Question: OK. I edit my question. This is my script:
'''
CREATE TABLE #Table (
Data Date,
Max_Temp Real,
Min_Temp Real,
Sr_Temp Real,
Sr_Temp_work Real)
SET NOCOUNT ON
DECLARE @StartTime Time
DECLARE @EndTime Time
DECLARE @StartTime1 Time
DECLARE @EndTime1 Time
DECLARE @data_start Date
DECLARE @data_stop Date
DECLARE @Data Date
DECLARE @Data_stop_while Date
DECLARE @Max_Temp Real
DECLARE @Min_Temp Real
DECLARE @Sr_Temp Real
DECLARE @Sr_Temp_work Real
SET @data_start = '20140713'
SET @data_stop = '20140719'
SET @StartTime = '00:00:00.000'
SET @EndTime = '23:59:59.998'
SET @StartTime1 = '08:00:00.000'
SET @EndTime1 = '16:30:00.000'
Set NOCOUNT OFF
SELECT @Data = @data_start
SELECT @Data_stop_while = DATEADD(day,1,@data_stop)
WHILE (@Data_stop_while<>@Data)
BEGIN
SELECT @Max_Temp = MAX(Value), @Min_Temp = MIN(Value), @Sr_Temp = AVG(Value) FROM INSQL.Runtime.dbo.History WHERE TagName IN ('VariableName')
and wwRetrievalMode = 'Cyclic'
AND DateTime >= (@Data + cast(@StartTime as datetime))
AND DateTime <= (@Data + cast(@EndTime as datetime))
SELECT @Sr_Temp_work = AVG(Value) FROM INSQL.Runtime.dbo.History WHERE TagName IN ('VariableName')
and wwRetrievalMode = 'Cyclic'
AND DateTime >= (@Data + cast(@StartTime1 as datetime))
AND DateTime <= (@Data + cast(@EndTime1 as datetime))
INSERT INTO #Table(Data, Max_Temp, Min_Temp, Sr_Temp, Sr_Temp_work) VALUES (@Data, @Max_Temp, @Min_Temp, @Sr_Temp, @Sr_Temp_work)
SELECT @Data = DATEADD(day,1,@Data)
END
SELECT Data, Max_Temp, Min_Temp, Sr_Temp, Sr_Temp_work FROM #Table GO
'''
When I set a specific time interval, I have those tables and now I need convert this table:

I used pivot, unpivot and any links with forums and I can't do it...
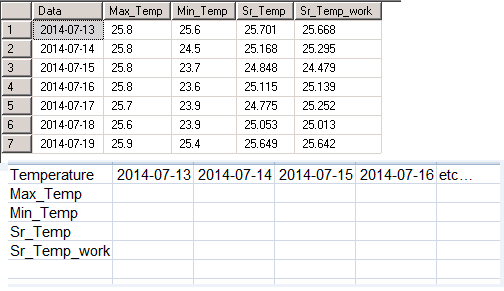
Answer: Actually you need to use dynamic pivot and unpivot together. Check the following query. Use the following code in place of the last select query in your procedure
'''
DECLARE @Columns NVARCHAR(MAX)
DECLARE @MainQuery NVARCHAR(MAX)
SELECT @Columns = ISNULL( @Columns + ',','') + QUOTENAME(CONVERT(VARCHAR(10),Data,20))
FROM (SELECT DISTINCT Data FROM #Table) C
SET @MainQuery ='SELECT [Temperature],' + @Columns + '
FROM
(
SELECT Data,Max_Temp,Min_Temp,Sr_Temp,Sr_Temp_work
FROM #Table
) as T
UNPIVOT
(
Value FOR [Temperature] in (Max_Temp,Min_Temp,Sr_Temp,Sr_Temp_work)
) AS U
PIVOT
(
MAX(Value) FOR [Data] IN ('+ @Columns +')
) as P
'
EXEC sp_executesql @MainQuery
'''